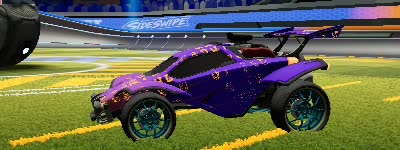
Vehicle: octane